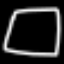
Label: square